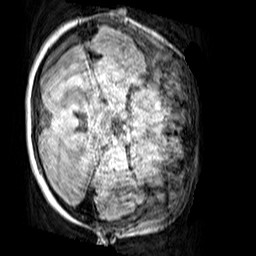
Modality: FLAIR
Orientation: axial
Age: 9
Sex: male
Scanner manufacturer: siemens
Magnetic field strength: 3 T
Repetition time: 5 s
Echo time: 0.388 s